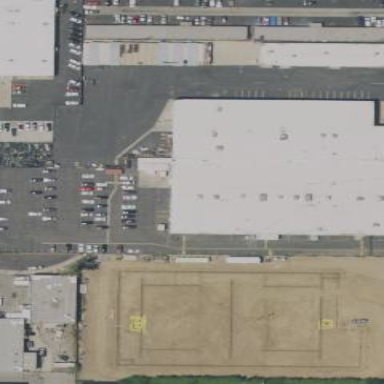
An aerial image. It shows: Industrial building.